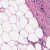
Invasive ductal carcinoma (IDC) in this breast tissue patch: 1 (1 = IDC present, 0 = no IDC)